Question: I'm trying to figure out the best way to build an animated hexagon menu.
Please, see the following image for better understanding:

The hexagon burger button is in the center. Once clicked, it reveals the triangular shapes surrounding the burger button. The latter transformed into a cross to reverse the process and hide everything back to the how it started.
My picture is actually missing one step in the very beginning. The first picture should only show the burger button just as the codepen demo.
So my question is the following :
Could you please me advise me on how you would build this from HTML to CSS through jQuery and others. What techniques would you use to make it happen. Keep in mind that whereas the codepen example is featuring simple icons, mine features triangular pictures which once hovered reveal a title with subtitle.
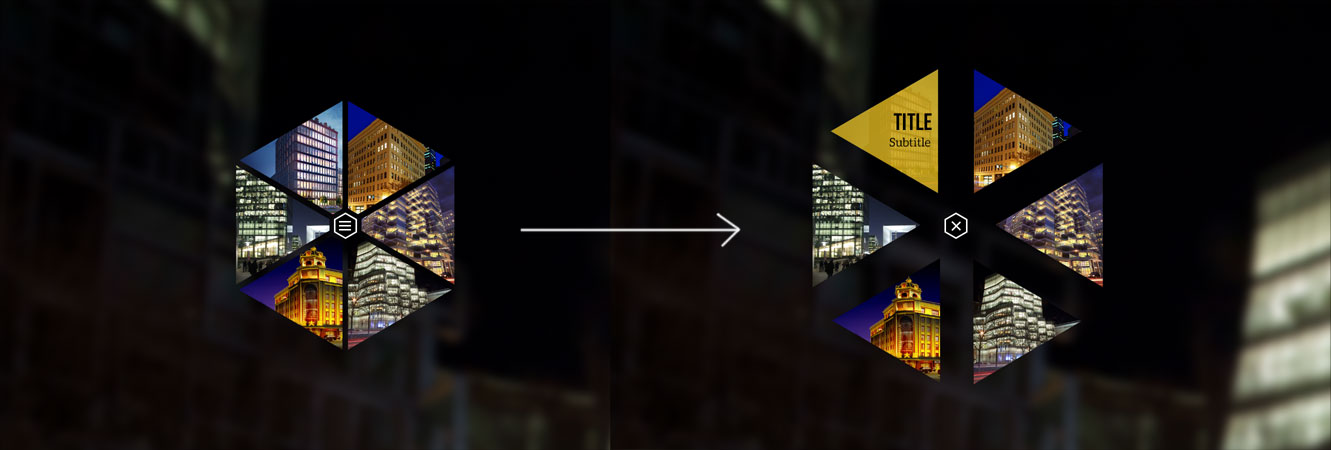
Answer: Here is an approach and demo for a
## Hexagon menu demo
And here is an animated gif of the hexagon menu in action :

## Hexagon menu main features :
- 'vmin'<URL>- '<img/>'- - - -
## The hexagonal layout :
- 'skewY()''rotate()'- '.tr''.clip''.clip''.content'-
## Hexagon menu featuring Animation :
- 'translate()''opacity'<URL>'
## Hover animations :
- 'stroke-dashoffset''<polygon>'- 'translateZ()'
## Used technology :
- - - -
## Browser support :
I tested this menu on IE 11, chrome, FF and opera on a windows system. and the menu works on all these browsers. Chrome and FF render the font with blur (as seen in the animated gif made with chrome) and FF tends to make jagged sides for the triangles.
IE 11 has the best quality output for the fonts and triangles :
- <URL>-
I used <URL> to test safari support and the hexagon menu works on that system too.
---
For people who got this far, here is another link to the demo : <URL>
And the full code with the compiled :
'''
var hexNav = document.getElementById('hexNav');
document.getElementById('menuBtn').onclick = function() {
var className = ' ' + hexNav.className + ' ';
if ( ~className.indexOf(' active ') ) {
hexNav.className = className.replace(' active ', ' ');
} else {
hexNav.className += ' active';
}
}
'''
'''
* {
margin: 0;
padding: 0;
}
html, body {
height: 100%;
}
body {
font-family: 'Open Sans', sans-serif;
background: #E3DFD2;
}
ul {
list-style-type: none;
}
a, a:hover, a:focus, a:visited {
text-decoration: none;
}
nav {
position: relative;
width: 70vmin;
height: 70vmin;
min-width: 500px;
min-height: 500px;
margin: 0 auto;
overflow: hidden;
}
/** MENU BUTTON ******************************************/
#menuBtn {
position: absolute;
top: 45%;
left: 45%;
width: 10%;
height: 10%;
cursor: pointer;
z-index: 2;
will-change: transform;
}
#menuBtn svg {
display: block;
}
#menuBtn:hover svg polygon {
-webkit-animation: hexHover 0.7s;
animation: hexHover 0.7s;
}
#menuBtn span {
position: absolute;
top: 50%;
left: 50%;
width: 20px;
height: 2px;
padding: 8px 0;
background-clip: content-box;
background-color: #585247;
-webkit-transform: translate(-50%, -50%);
-ms-transform: translate(-50%, -50%);
transform: translate(-50%, -50%);
-webkit-transition: background-color 0.5s;
transition: background-color 0.5s;
}
#menuBtn span:before, #menuBtn span:after {
position: absolute;
background-color: #585247;
content: '';
width: 20px;
height: 2px;
-webkit-transition: -webkit-transform 0.5s;
transition: transform 0.5s;
}
#menuBtn span:before {
top: 0;
}
#menuBtn span:after {
bottom: 0px;
}
@-webkit-keyframes hexHover {
0% {
stroke-dasharray: 0,0,300;
}
10% {
stroke-dasharray: 0,20,300;
}
100% {
stroke-dasharray: 300,20,300;
}
}
@keyframes hexHover {
0% {
stroke-dasharray: 0,0,300;
}
10% {
stroke-dasharray: 0,20,300;
}
100% {
stroke-dasharray: 300,20,300;
}
}
/** MENU ITEMS *******************************************/
#hex {
position: absolute;
top: 0;
left: 0;
width: 100%;
height: 100%;
-webkit-transform: scale(0.1) translatez(0);
-ms-transform: scale(0.1) translatez(0);
transform: scale(0.1) translatez(0);
-webkit-transition: -webkit-transform 0.05s 0.5s;
transition: transform 0.05s 0.5s;
}
.tr {
position: absolute;
left: 50%;
bottom: 50%;
width: 34.6%;
height: 40%;
-webkit-transform-origin: 0 100%;
-ms-transform-origin: 0 100%;
transform-origin: 0 100%;
overflow: hidden;
-webkit-transform: skewY(-30deg);
-ms-transform: skewY(-30deg);
transform: skewY(-30deg);
opacity: 0;
}
.tr:nth-child(1) {
-webkit-transform: rotate(0deg) skewY(-30deg);
-ms-transform: rotate(0deg) skewY(-30deg);
transform: rotate(0deg) skewY(-30deg);
-webkit-transition: opacity 0.5s, -webkit-transform 0.5s;
transition: opacity 0.5s, transform 0.5s;
}
.tr:nth-child(1) .clip {
-webkit-transform: skewY(30deg) rotate(30deg);
-ms-transform: skewY(30deg) rotate(30deg);
transform: skewY(30deg) rotate(30deg);
}
.tr:nth-child(1) .content {
-webkit-transform: rotate(-30deg);
-ms-transform: rotate(-30deg);
transform: rotate(-30deg);
-webkit-transform-origin: 0 0;
-ms-transform-origin: 0 0;
transform-origin: 0 0;
padding-left: 15%;
-webkit-perspective-origin: 30% 70%;
perspective-origin: 30% 70%;
}
.active .tr:nth-child(1) {
-webkit-transform: rotate(0deg) skewY(-30deg) translate(10%, -10%);
-ms-transform: rotate(0deg) skewY(-30deg) translate(10%, -10%);
transform: rotate(0deg) skewY(-30deg) translate(10%, -10%);
-webkit-transition: opacity 0.5s 0.05s, -webkit-transform 0.5s 0.05s cubic-bezier(0, 2.3, 0.8, 1);
transition: opacity 0.5s 0.05s, transform 0.5s 0.05s cubic-bezier(0, 2.3, 0.8, 1);
}
.tr:nth-child(2) {
-webkit-transform: rotate(60deg) skewY(-30deg);
-ms-transform: rotate(60deg) skewY(-30deg);
transform: rotate(60deg) skewY(-30deg);
-webkit-transition: opacity 0.5s, -webkit-transform 0.5s;
transition: opacity 0.5s, transform 0.5s;
}
.tr:nth-child(2) .clip {
-webkit-transform: skewY(30deg) rotate(30deg);
-ms-transform: skewY(30deg) rotate(30deg);
transform: skewY(30deg) rotate(30deg);
}
.tr:nth-child(2) .content {
-webkit-transform: rotate(-90deg);
-ms-transform: rotate(-90deg);
transform: rotate(-90deg);
top: -8%;
left: 6.67%;
padding-left: 30%;
-webkit-perspective-origin: 30% 50%;
perspective-origin: 30% 50%;
}
.active .tr:nth-child(2) {
-webkit-transform: rotate(60deg) skewY(-30deg) translate(10%, -10%);
-ms-transform: rotate(60deg) skewY(-30deg) translate(10%, -10%);
transform: rotate(60deg) skewY(-30deg) translate(10%, -10%);
-webkit-transition: opacity 0.5s 0.1s, -webkit-transform 0.5s 0.1s cubic-bezier(0, 2.3, 0.8, 1);
transition: opacity 0.5s 0.1s, transform 0.5s 0.1s cubic-bezier(0, 2.3, 0.8, 1);
}
.tr:nth-child(3) {
-webkit-transform: rotate(120deg) skewY(-30deg);
-ms-transform: rotate(120deg) skewY(-30deg);
transform: rotate(120deg) skewY(-30deg);
-webkit-transition: opacity 0.5s, -webkit-transform 0.5s;
transition: opacity 0.5s, transform 0.5s;
}
.tr:nth-child(3) .clip {
-webkit-transform: skewY(30deg) rotate(30deg);
-ms-transform: skewY(30deg) rotate(30deg);
transform: skewY(30deg) rotate(30deg);
}
.tr:nth-child(3) .content {
-webkit-transform: rotate(-150deg);
-ms-transform: rotate(-150deg);
transform: rotate(-150deg);
-webkit-transform-origin: 42.3% 36.5%;
-ms-transform-origin: 42.3% 36.5%;
transform-origin: 42.3% 36.5%;
padding-left: 10%;
-webkit-perspective-origin: 30% 30%;
perspective-origin: 30% 30%;
}
.active .tr:nth-child(3) {
-webkit-transform: rotate(120deg) skewY(-30deg) translate(10%, -10%);
-ms-transform: rotate(120deg) skewY(-30deg) translate(10%, -10%);
transform: rotate(120deg) skewY(-30deg) translate(10%, -10%);
-webkit-transition: opacity 0.5s 0.15s, -webkit-transform 0.5s 0.15s cubic-bezier(0, 2.3, 0.8, 1);
transition: opacity 0.5s 0.15s, transform 0.5s 0.15s cubic-bezier(0, 2.3, 0.8, 1);
}
.tr:nth-child(4) {
-webkit-transform: rotate(180deg) skewY(-30deg);
-ms-transform: rotate(180deg) skewY(-30deg);
transform: rotate(180deg) skewY(-30deg);
-webkit-transition: opacity 0.5s, -webkit-transform 0.5s;
transition: opacity 0.5s, transform 0.5s;
}
.tr:nth-child(4) .clip {
-webkit-transform: skewY(30deg) rotate(30deg);
-ms-transform: skewY(30deg) rotate(30deg);
transform: skewY(30deg) rotate(30deg);
}
.tr:nth-child(4) .content {
-webkit-transform: rotate(-210deg);
-ms-transform: rotate(-210deg);
transform: rotate(-210deg);
-webkit-transform-origin: 65.4% 38.4%;
-ms-transform-origin: 65.4% 38.4%;
transform-origin: 65.4% 38.4%;
padding-left: 30%;
-webkit-perspective-origin: 70% 30%;
perspective-origin: 70% 30%;
}
.active .tr:nth-child(4) {
-webkit-transform: rotate(180deg) skewY(-30deg) translate(10%, -10%);
-ms-transform: rotate(180deg) skewY(-30deg) translate(10%, -10%);
transform: rotate(180deg) skewY(-30deg) translate(10%, -10%);
-webkit-transition: opacity 0.5s 0.2s, -webkit-transform 0.5s 0.2s cubic-bezier(0, 2.3, 0.8, 1);
transition: opacity 0.5s 0.2s, transform 0.5s 0.2s cubic-bezier(0, 2.3, 0.8, 1);
}
.tr:nth-child(5) {
-webkit-transform: rotate(240deg) skewY(-30deg);
-ms-transform: rotate(240deg) skewY(-30deg);
transform: rotate(240deg) skewY(-30deg);
-webkit-transition: opacity 0.5s, -webkit-transform 0.5s;
transition: opacity 0.5s, transform 0.5s;
}
.tr:nth-child(5) .clip {
-webkit-transform: skewY(30deg) rotate(30deg);
-ms-transform: skewY(30deg) rotate(30deg);
transform: skewY(30deg) rotate(30deg);
}
.tr:nth-child(5) .content {
-webkit-transform: rotate(-270deg);
-ms-transform: rotate(-270deg);
transform: rotate(-270deg);
top: -8%;
left: 6.67%;
padding-left: 15%;
-webkit-perspective-origin: 70% 50%;
perspective-origin: 70% 50%;
}
.active .tr:nth-child(5) {
-webkit-transform: rotate(240deg) skewY(-30deg) translate(10%, -10%);
-ms-transform: rotate(240deg) skewY(-30deg) translate(10%, -10%);
transform: rotate(240deg) skewY(-30deg) translate(10%, -10%);
-webkit-transition: opacity 0.5s 0.25s, -webkit-transform 0.5s 0.25s cubic-bezier(0, 2.3, 0.8, 1);
transition: opacity 0.5s 0.25s, transform 0.5s 0.25s cubic-bezier(0, 2.3, 0.8, 1);
}
.tr:nth-child(6) {
-webkit-transform: rotate(300deg) skewY(-30deg);
-ms-transform: rotate(300deg) skewY(-30deg);
transform: rotate(300deg) skewY(-30deg);
-webkit-transition: opacity 0.5s, -webkit-transform 0.5s;
transition: opacity 0.5s, transform 0.5s;
}
.tr:nth-child(6) .clip {
-webkit-transform: skewY(30deg) rotate(30deg);
-ms-transform: skewY(30deg) rotate(30deg);
transform: skewY(30deg) rotate(30deg);
}
.tr:nth-child(6) .content {
-webkit-transform: rotate(-330deg);
-ms-transform: rotate(-330deg);
transform: rotate(-330deg);
-webkit-transform-origin: 106.7% 25.2%;
-ms-transform-origin: 106.7% 25.2%;
transform-origin: 106.7% 25.2%;
padding-left: 30%;
-webkit-perspective-origin: 70% 70%;
perspective-origin: 70% 70%;
}
.active .tr:nth-child(6) {
-webkit-transform: rotate(300deg) skewY(-30deg) translate(10%, -10%);
-ms-transform: rotate(300deg) skewY(-30deg) translate(10%, -10%);
transform: rotate(300deg) skewY(-30deg) translate(10%, -10%);
-webkit-transition: opacity 0.5s 0.3s, -webkit-transform 0.5s 0.3s cubic-bezier(0, 2.3, 0.8, 1);
transition: opacity 0.5s 0.3s, transform 0.5s 0.3s cubic-bezier(0, 2.3, 0.8, 1);
}
.tr:nth-child(7) {
-webkit-transform: rotate(360deg) skewY(-30deg);
-ms-transform: rotate(360deg) skewY(-30deg);
transform: rotate(360deg) skewY(-30deg);
-webkit-transition: opacity 0.5s, -webkit-transform 0.5s;
transition: opacity 0.5s, transform 0.5s;
}
.tr:nth-child(7) .clip {
-webkit-transform: skewY(30deg) rotate(30deg);
-ms-transform: skewY(30deg) rotate(30deg);
transform: skewY(30deg) rotate(30deg);
}
.tr:nth-child(7) .content {
-webkit-transform: rotate(-390deg);
-ms-transform: rotate(-390deg);
transform: rotate(-390deg);
}
.active .tr:nth-child(7) {
-webkit-transform: rotate(360deg) skewY(-30deg) translate(10%, -10%);
-ms-transform: rotate(360deg) skewY(-30deg) translate(10%, -10%);
transform: rotate(360deg) skewY(-30deg) translate(10%, -10%);
-webkit-transition: opacity 0.5s 0.35s, -webkit-transform 0.5s 0.35s cubic-bezier(0, 2.3, 0.8, 1);
transition: opacity 0.5s 0.35s, transform 0.5s 0.35s cubic-bezier(0, 2.3, 0.8, 1);
}
.clip {
position: absolute;
top: 0;
left: 0;
width: 116%;
height: 86.66%;
overflow: hidden;
-webkit-transform-origin: 0 0;
-ms-transform-origin: 0 0;
transform-origin: 0 0;
}
.content {
position: absolute;
width: 86.6%;
height: 116%;
top: 0;
left: 0;
box-sizing: border-box;
font-size: 2vmin;
-webkit-perspective: 500px;
perspective: 500px;
background: #000;
}
.content img {
position: absolute;
top: 0;
left: -50%;
right: -50%;
margin: auto;
height: 100%;
z-index: -1;
-webkit-transition: opacity 0.3s;
transition: opacity 0.3s;
pointer-events: none;
}
.content h2, .content p {
position: absolute;
width: 60%;
line-height: 1em;
color: #fff;
opacity: 0;
-webkit-transform: translateZ(-50px);
transform: translateZ(-50px);
}
.content h2 {
bottom: 50%;
text-transform: uppercase;
font-weight: 900;
font-size: 2em;
-webkit-transition: -webkit-transform 0.3s cubic-bezier(0, 2.3, 0.8, 1), opacity 0.3s;
transition: transform 0.3s cubic-bezier(0, 2.3, 0.8, 1), opacity 0.3s;
}
.content p {
position: absolute;
top: 50%;
font-size: 1em;
-webkit-transition: -webkit-transform 0.3s 0.075s cubic-bezier(0, 2.3, 0.8, 1), opacity 0.3s 0.075s;
transition: transform 0.3s 0.075s cubic-bezier(0, 2.3, 0.8, 1), opacity 0.3s 0.075s;
}
.content:hover h2, .content:hover p {
opacity: 1;
-webkit-transform: translatez(0);
-ms-transform: translatez(0);
transform: translatez(0);
}
.content:hover img {
opacity: 0.4;
}
.active #menuBtn:hover svg polygon {
-webkit-animation: none;
animation: none;
}
.active #menuBtn span {
background-color: transparent;
}
.active #menuBtn span:before {
-webkit-transform: translatey(8px) rotate(45deg);
-ms-transform: translatey(8px) rotate(45deg);
transform: translatey(8px) rotate(45deg);
}
.active #menuBtn span:after {
-webkit-transform: translatey(-8px) rotate(-45deg);
-ms-transform: translatey(-8px) rotate(-45deg);
transform: translatey(-8px) rotate(-45deg);
}
.active #hex {
-webkit-transform: scale(0.9) translatez(0);
-ms-transform: scale(0.9) translatez(0);
transform: scale(0.9) translatez(0);
-webkit-transition: none;
transition: none;
will-change: transform;
}
.active .tr {
opacity: 1;
will-change: transform;
}
'''
'''
<link href='http://fonts.googleapis.com/css?family=Open+Sans:400,800' rel='stylesheet' type='text/css'>
<nav id="hexNav">
<div id="menuBtn">
<svg viewbox="0 0 100 100">
<polygon points="50 2 7 26 7 74 50 98 93 74 93 26" fill="none" stroke-width="4" stroke="#585247" stroke-dasharray="0,0,300"/>
</svg>
<span></span>
</div>
<ul id="hex">
<li class="tr"><div class="clip"><a href="#" class="content">
<img src="https://farm8.staticflickr.com/<PHONE>35_62a5ddf8ec_c.jpg" alt="" />
<h2 class="title">Title</h2><p>Catch phrase</p>
</a></div></li>
<li class="tr"><div class="clip"><a href="#" class="content">
<img src="https://farm3.staticflickr.com/<PHONE>64_d9c7299146.jpg" alt="" />
<h2 class="title">Title</h2><p>Catch phrase</p>
</a></div></li>
<li class="tr"><div class="clip"><a href="#" class="content">
<img src="https://farm7.staticflickr.com/<PHONE>2_d94c2d90e3.jpg" alt="" />
<h2 class="title">Title</h2><p>Catch phrase</p>
</a></div></li>
<li class="tr"><div class="clip"><a href="#" class="content">
<img src="https://farm7.staticflickr.com/<PHONE>4_d5883b0948.jpg" alt="" />
<h2 class="title">Title</h2><p>Catch phrase</p>
</a></div></li>
<li class="tr"><div class="clip"><a href="#" class="content">
<img src="https://farm8.staticflickr.com/<PHONE>3_d4b1a0d798.jpg" alt="" />
<h2 class="title">Title</h2><p>Catch phrase</p>
</a></div></li>
<li class="tr"><div class="clip"><a href="#" class="content">
<img src="https://farm4.staticflickr.com/<PHONE>54_b8cdf14f21.jpg" alt="" />
<h2 class="title">Title</h2><p>Catch phrase</p>
</a></div></li>
</ul>
</nav>
'''
---
Here is a link to the : <URL>